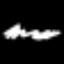
Label: squiggle